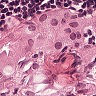
Metastatic tissue present: yes